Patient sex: M
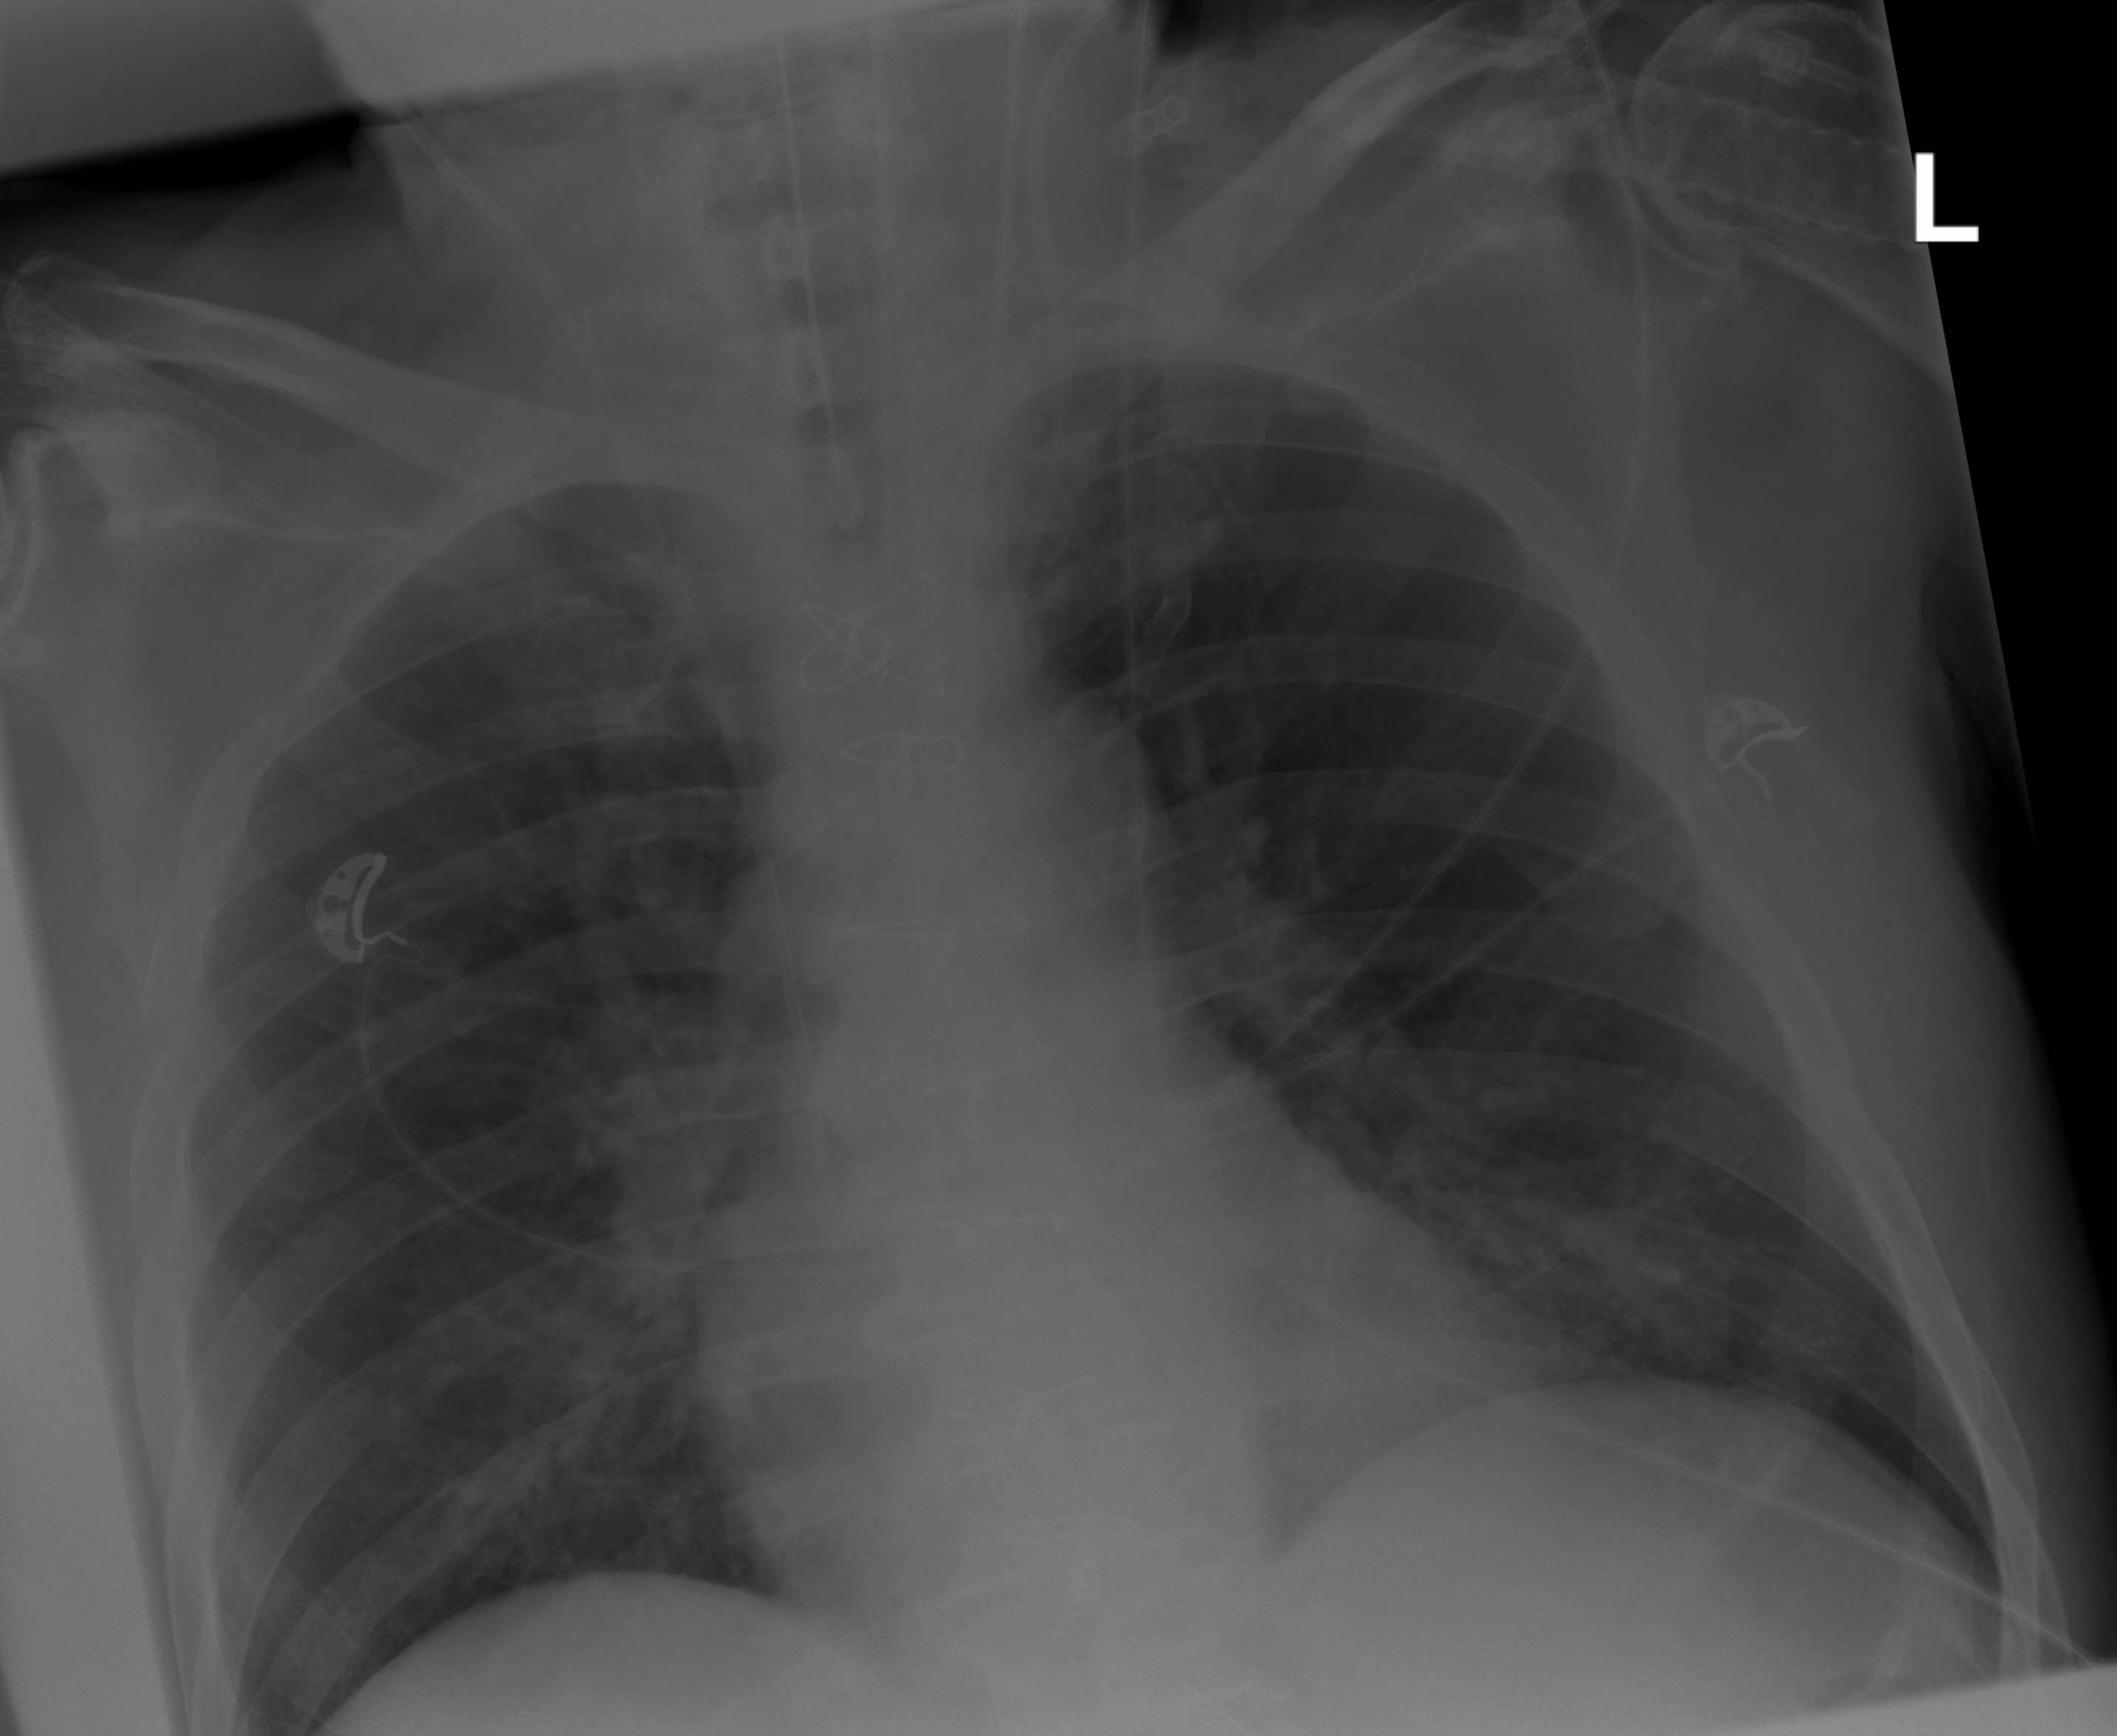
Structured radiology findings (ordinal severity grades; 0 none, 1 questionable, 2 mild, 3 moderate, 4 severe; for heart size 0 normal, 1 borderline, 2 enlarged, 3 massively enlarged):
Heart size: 0
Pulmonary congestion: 0
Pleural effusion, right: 0
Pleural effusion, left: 0
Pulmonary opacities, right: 1
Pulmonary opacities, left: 0
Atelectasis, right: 0
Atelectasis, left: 0